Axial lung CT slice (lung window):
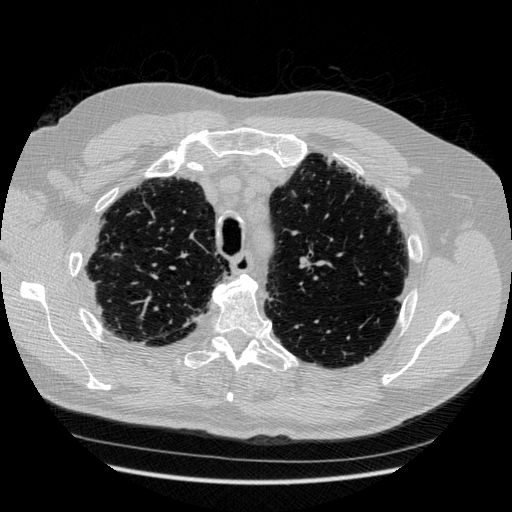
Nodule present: no